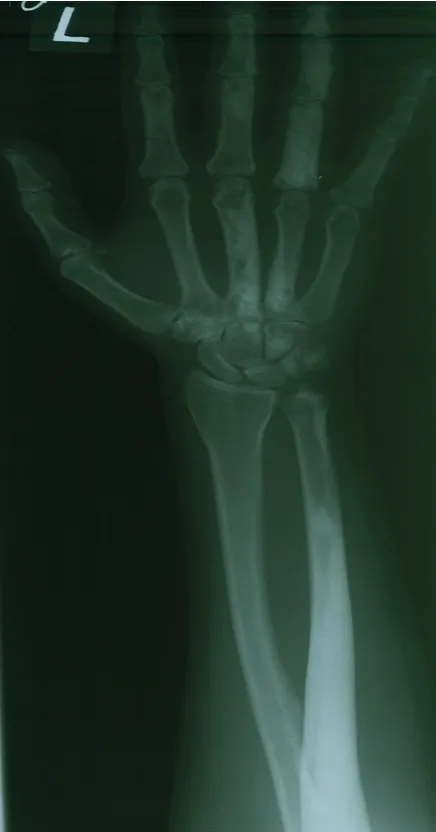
Plane radiographic images showing hyperostosis of the 3rd and 4th metacarpal and digits as well as ulna and distal humerus.
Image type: radiology (x_ray)